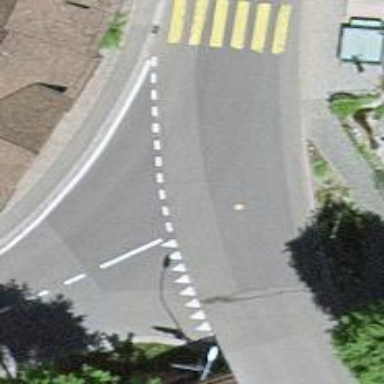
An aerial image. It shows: Road with "give way" sign.